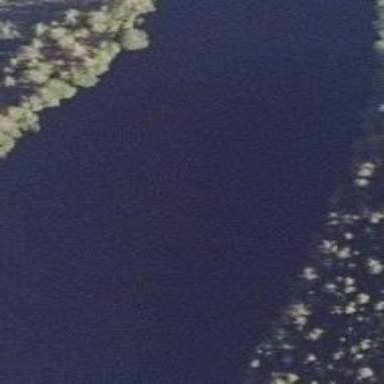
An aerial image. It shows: Pond with natural water.